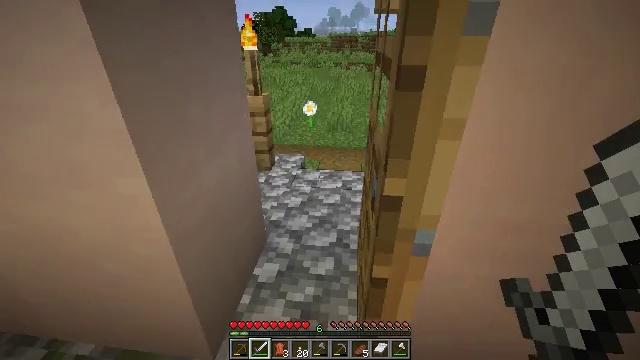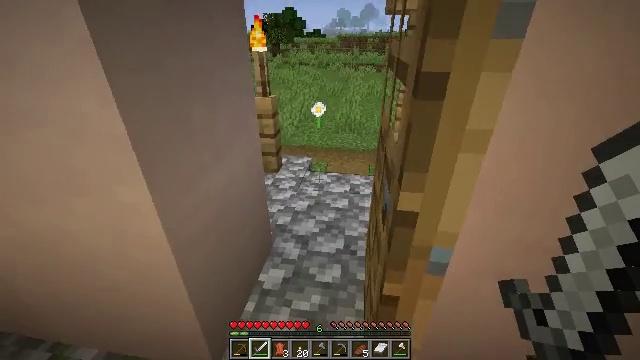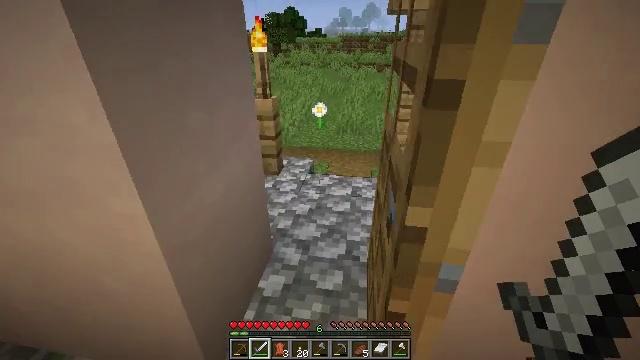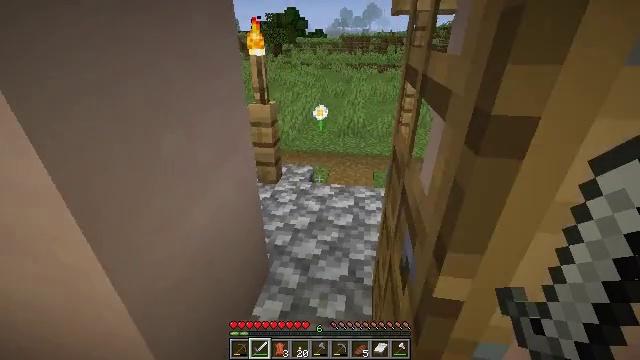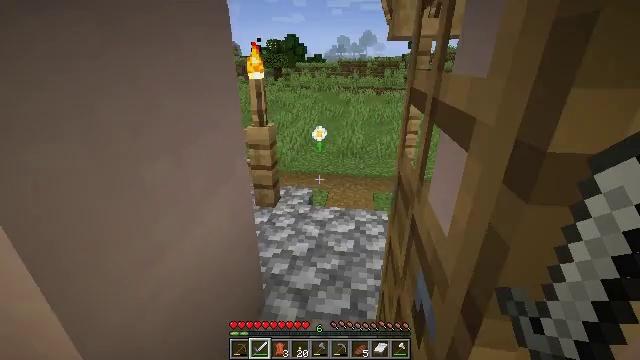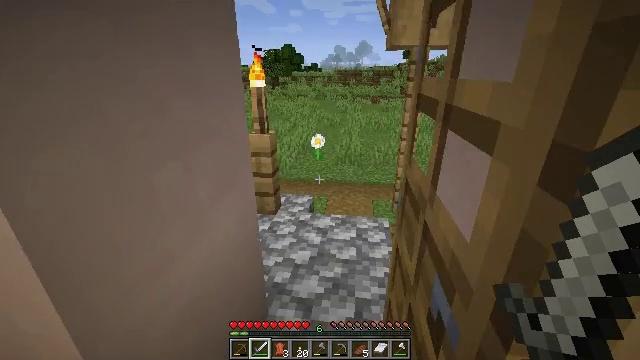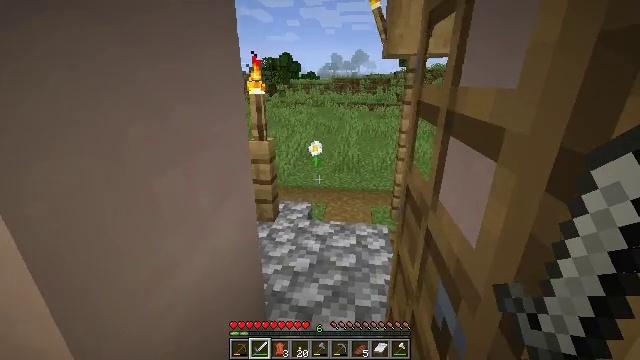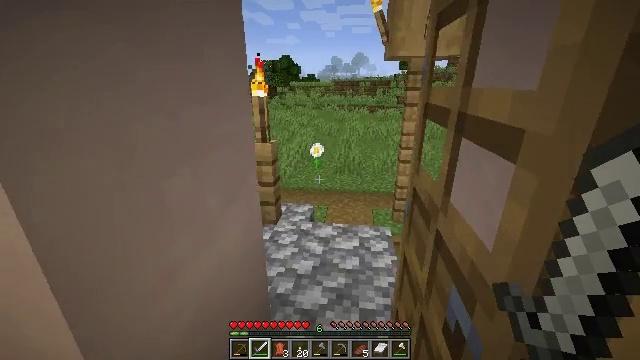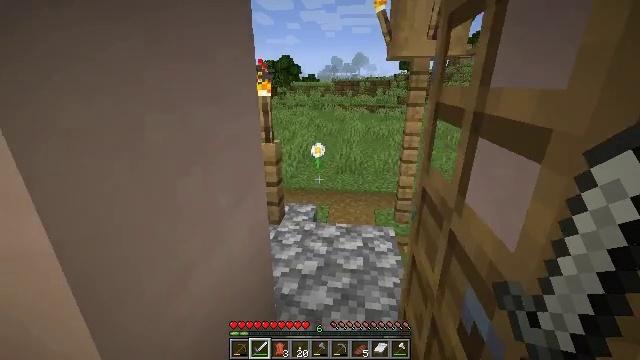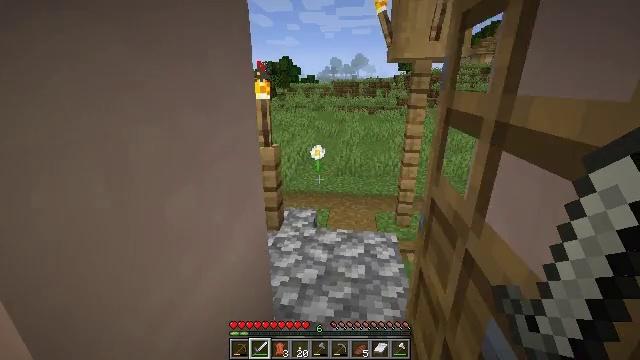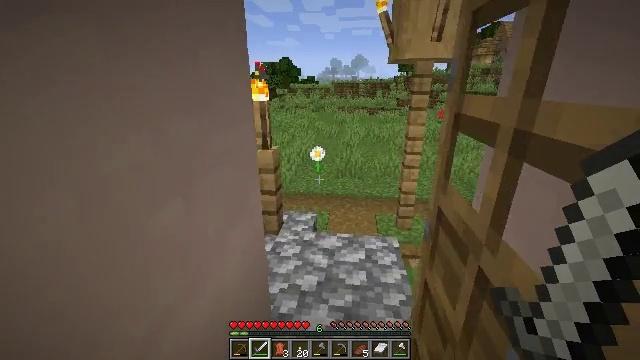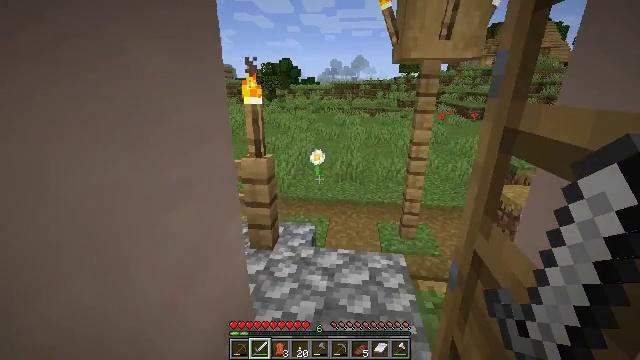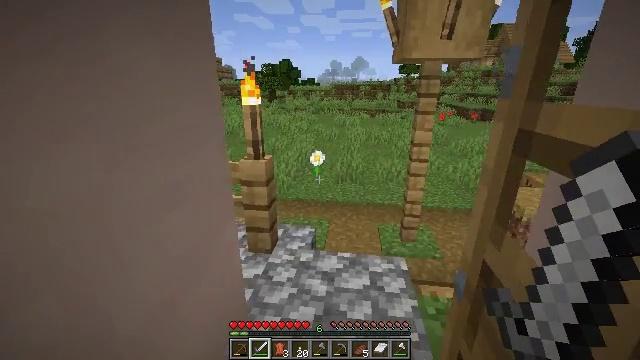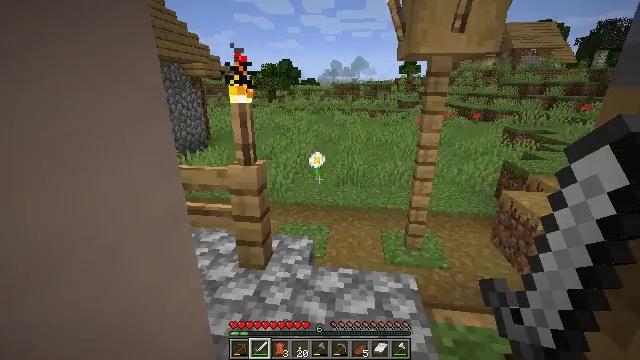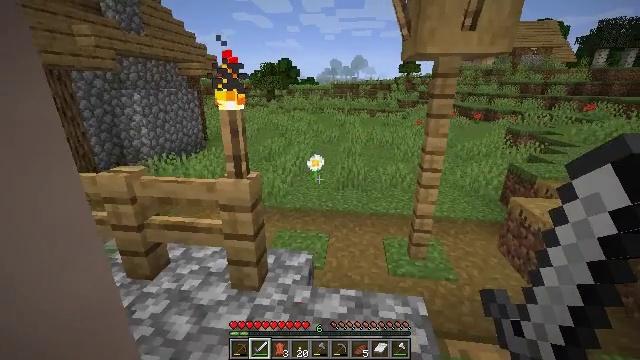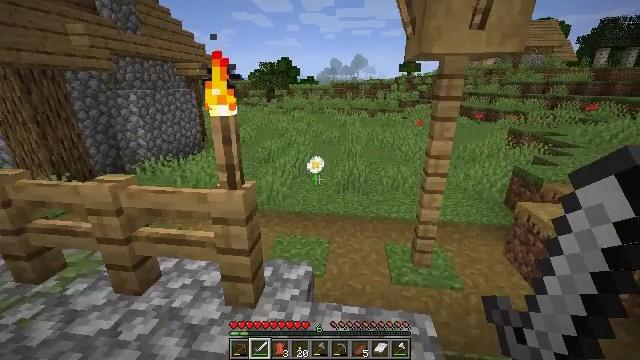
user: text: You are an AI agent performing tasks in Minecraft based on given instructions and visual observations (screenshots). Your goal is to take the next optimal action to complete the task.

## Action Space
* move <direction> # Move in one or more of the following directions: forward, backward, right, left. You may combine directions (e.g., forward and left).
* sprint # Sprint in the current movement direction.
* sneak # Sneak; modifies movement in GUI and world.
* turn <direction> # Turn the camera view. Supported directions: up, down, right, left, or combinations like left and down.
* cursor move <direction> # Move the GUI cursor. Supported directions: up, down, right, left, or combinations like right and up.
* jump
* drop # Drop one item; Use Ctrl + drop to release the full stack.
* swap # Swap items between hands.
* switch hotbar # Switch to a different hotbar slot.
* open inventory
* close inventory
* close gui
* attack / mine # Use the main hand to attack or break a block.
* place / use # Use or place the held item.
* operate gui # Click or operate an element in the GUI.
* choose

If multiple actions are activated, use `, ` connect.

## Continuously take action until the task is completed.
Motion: motion action
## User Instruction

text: Harvest hay blocks from the village.
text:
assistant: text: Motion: move forward, turn left
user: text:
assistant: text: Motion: move forward
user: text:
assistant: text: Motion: move forward
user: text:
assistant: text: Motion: move forward, turn up
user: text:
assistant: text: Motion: move forward, turn up
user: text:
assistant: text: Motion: move forward, turn up
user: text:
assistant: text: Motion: move forward
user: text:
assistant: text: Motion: move forward
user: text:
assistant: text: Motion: move forward
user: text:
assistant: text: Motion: move forward
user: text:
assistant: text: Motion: move forward
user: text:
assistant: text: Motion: move forward
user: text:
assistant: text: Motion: move forward
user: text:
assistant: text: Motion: move forward
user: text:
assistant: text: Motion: move forward
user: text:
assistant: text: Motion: move forward
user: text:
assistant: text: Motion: move forward
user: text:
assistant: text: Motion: move forward
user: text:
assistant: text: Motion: no_op
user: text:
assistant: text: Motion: no_op
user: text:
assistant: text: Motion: no_op
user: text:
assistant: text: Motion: no_op
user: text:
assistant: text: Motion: no_op
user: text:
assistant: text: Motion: no_op
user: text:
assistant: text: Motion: no_op
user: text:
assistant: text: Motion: no_op
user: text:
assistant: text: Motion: turn right
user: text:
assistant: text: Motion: turn right
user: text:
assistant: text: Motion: turn right
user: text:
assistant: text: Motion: turn right